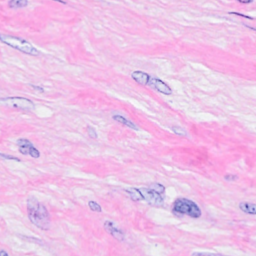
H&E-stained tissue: Breast